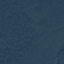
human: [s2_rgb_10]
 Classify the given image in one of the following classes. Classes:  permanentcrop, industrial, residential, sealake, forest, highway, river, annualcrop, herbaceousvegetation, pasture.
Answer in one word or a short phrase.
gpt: Forest